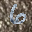
Label: 6